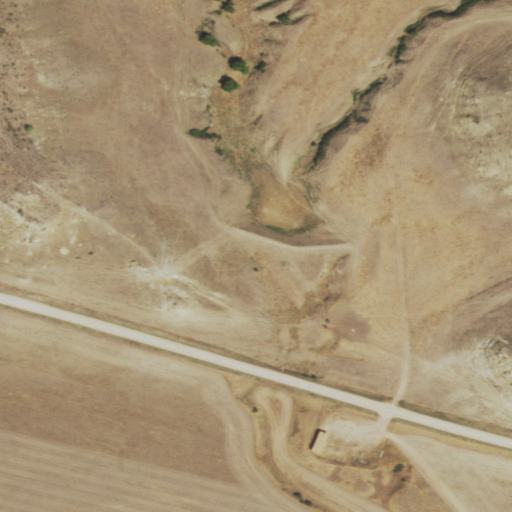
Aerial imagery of valley in Wyoming named Windmill Draw containing shrub, grassland, and cultivated crops